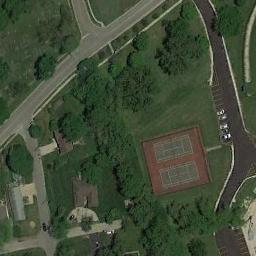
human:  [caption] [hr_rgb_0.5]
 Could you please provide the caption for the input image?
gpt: Tennis court on the lawn with some woods and parking lot next to it .

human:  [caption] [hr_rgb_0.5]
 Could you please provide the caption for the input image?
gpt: The tennis court is on the grass next to some trees and roads .

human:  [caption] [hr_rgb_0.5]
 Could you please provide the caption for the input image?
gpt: The tennis court was shadowed by streetlights .

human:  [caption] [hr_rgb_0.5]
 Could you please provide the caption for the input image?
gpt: The tennis courts are surrounded by grass .

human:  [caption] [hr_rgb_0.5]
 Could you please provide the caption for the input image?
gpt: The tennis court is on a green meadow .